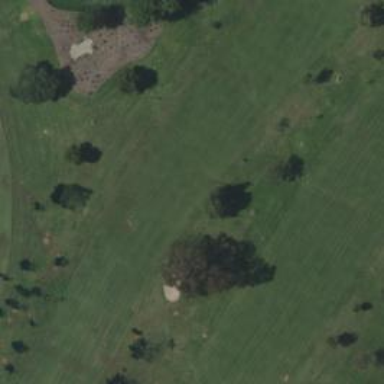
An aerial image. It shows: Golf hole.